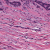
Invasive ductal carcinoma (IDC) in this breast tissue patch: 1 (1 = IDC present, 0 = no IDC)